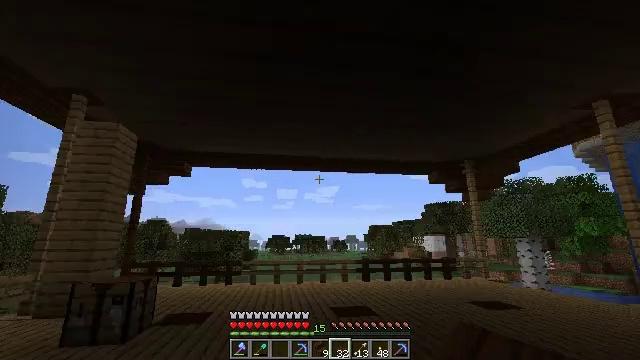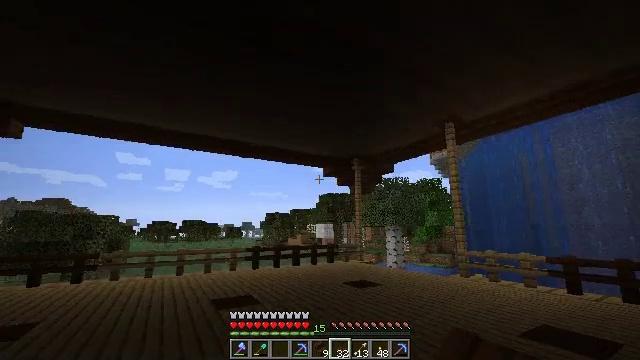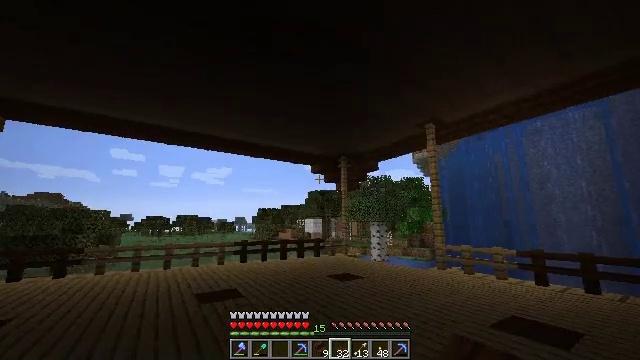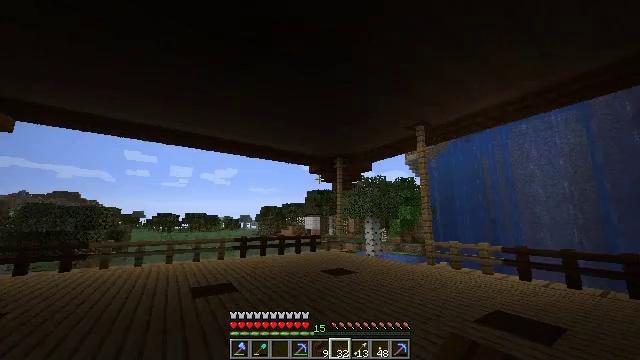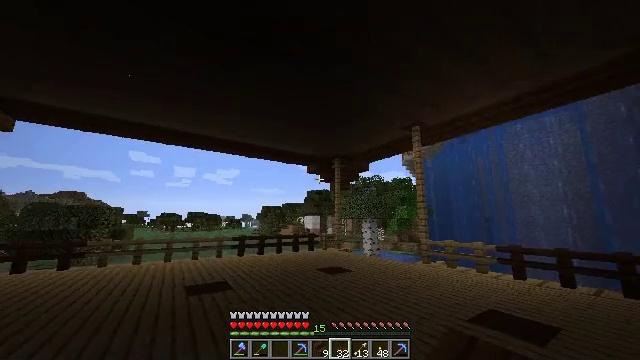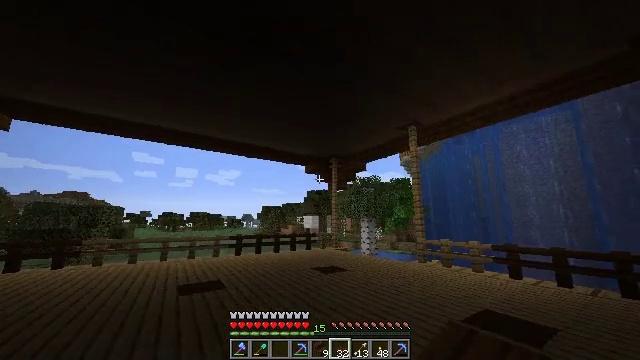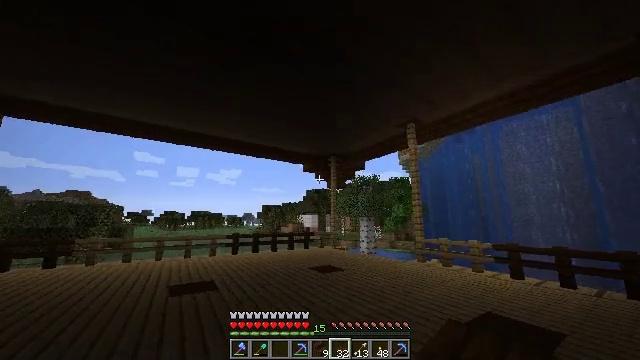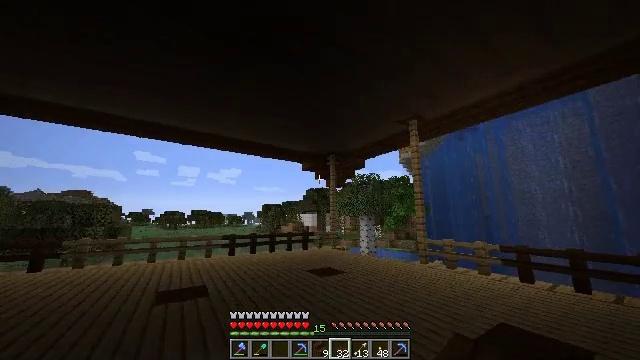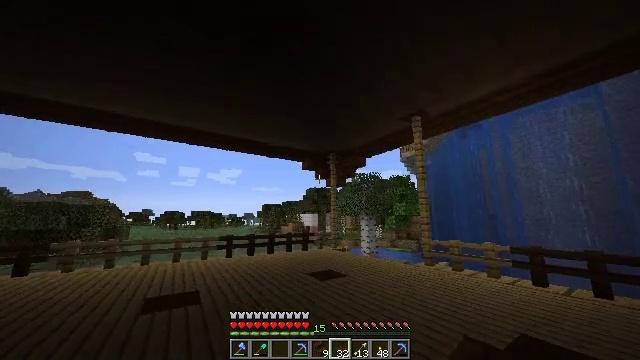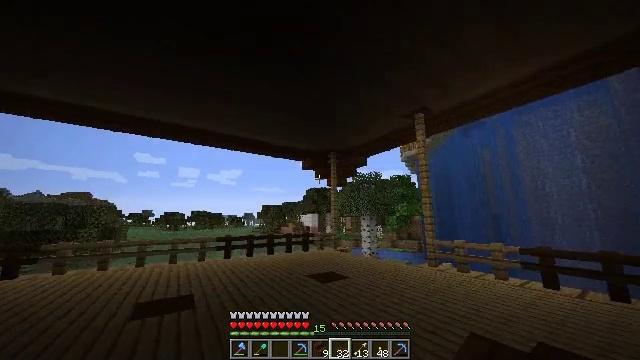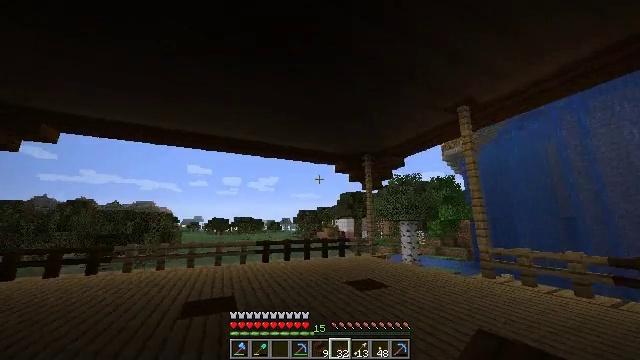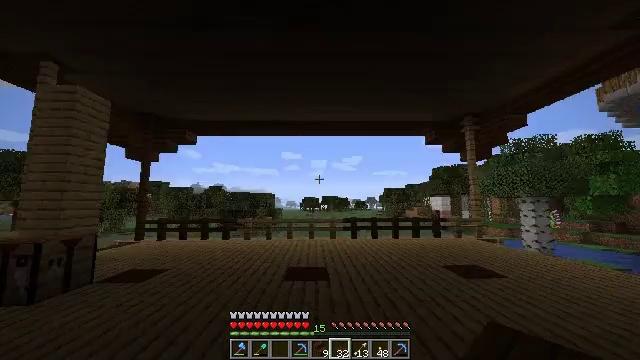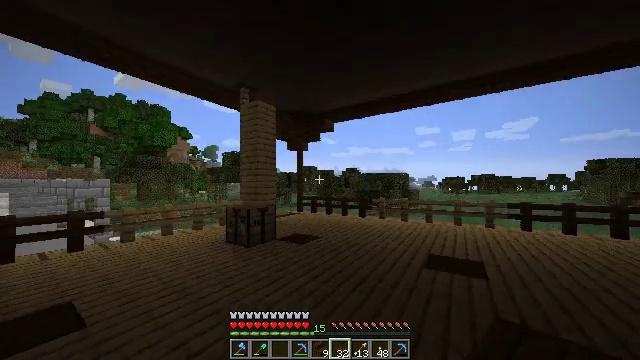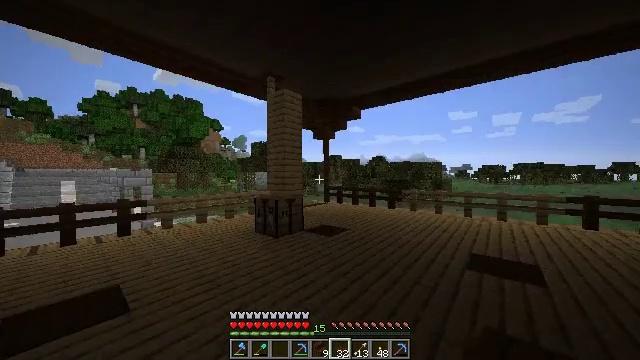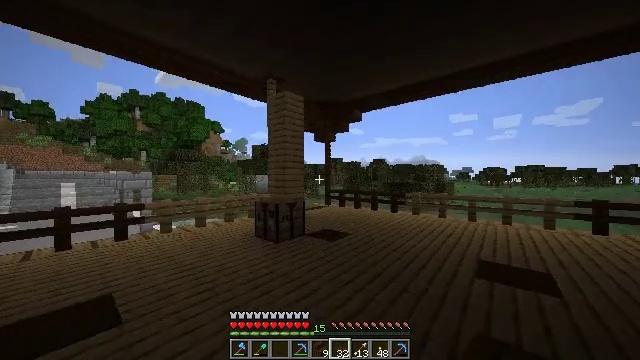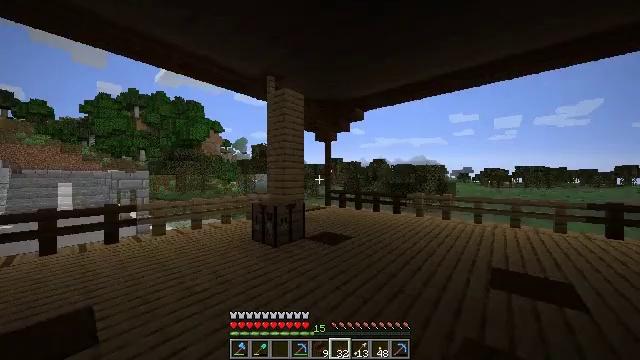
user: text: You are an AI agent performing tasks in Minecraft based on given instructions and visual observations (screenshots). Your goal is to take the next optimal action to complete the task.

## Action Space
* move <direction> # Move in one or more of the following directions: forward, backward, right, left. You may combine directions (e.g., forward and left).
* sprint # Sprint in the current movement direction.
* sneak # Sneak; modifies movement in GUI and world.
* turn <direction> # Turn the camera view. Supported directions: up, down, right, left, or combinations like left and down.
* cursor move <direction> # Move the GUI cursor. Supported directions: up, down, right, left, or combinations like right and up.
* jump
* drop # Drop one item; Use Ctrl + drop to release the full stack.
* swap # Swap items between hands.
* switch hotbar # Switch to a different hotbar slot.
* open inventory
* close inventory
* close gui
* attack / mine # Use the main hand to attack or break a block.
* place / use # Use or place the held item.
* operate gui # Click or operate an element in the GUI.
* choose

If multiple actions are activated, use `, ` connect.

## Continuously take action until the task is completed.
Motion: motion action
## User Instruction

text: Collect the oak planks from the structure.
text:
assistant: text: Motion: move forward and move right, turn right and down
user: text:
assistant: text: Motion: move forward and move right, turn right
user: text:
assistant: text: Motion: move forward and move right
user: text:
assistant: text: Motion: move forward and move right
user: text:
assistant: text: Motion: move forward
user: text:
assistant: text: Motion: move forward
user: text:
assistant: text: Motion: move forward
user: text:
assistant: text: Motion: move forward
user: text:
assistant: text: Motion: move forward
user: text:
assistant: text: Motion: move forward, turn left and up
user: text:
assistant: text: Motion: move forward and move left, turn left and down
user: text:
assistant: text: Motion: move forward and move left, turn left and down
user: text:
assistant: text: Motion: move forward and move left, turn left and down
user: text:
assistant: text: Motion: move forward
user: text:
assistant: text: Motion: move forward
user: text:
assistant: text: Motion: move forward
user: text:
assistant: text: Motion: move forward
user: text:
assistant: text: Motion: move forward
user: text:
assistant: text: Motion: move forward
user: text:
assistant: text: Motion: move forward, turn left
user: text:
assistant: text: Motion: move forward, turn left
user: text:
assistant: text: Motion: move forward, switch to hotbar 1
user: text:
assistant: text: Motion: move forward, turn left, switch to hotbar 1
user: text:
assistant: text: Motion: move forward, turn left, switch to hotbar 1
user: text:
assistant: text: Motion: move forward, turn left
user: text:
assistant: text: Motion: move forward, turn left
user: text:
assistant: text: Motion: move forward
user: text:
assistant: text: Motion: move forward
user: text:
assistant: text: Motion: move forward, jump
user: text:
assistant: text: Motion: move forward, jump